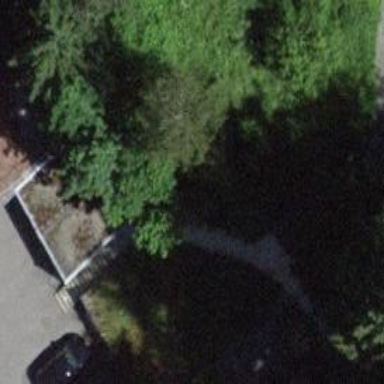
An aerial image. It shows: Road with steps.